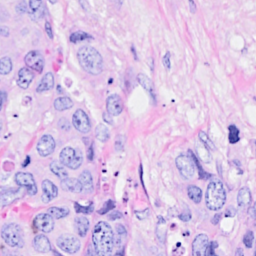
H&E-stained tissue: Breast